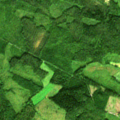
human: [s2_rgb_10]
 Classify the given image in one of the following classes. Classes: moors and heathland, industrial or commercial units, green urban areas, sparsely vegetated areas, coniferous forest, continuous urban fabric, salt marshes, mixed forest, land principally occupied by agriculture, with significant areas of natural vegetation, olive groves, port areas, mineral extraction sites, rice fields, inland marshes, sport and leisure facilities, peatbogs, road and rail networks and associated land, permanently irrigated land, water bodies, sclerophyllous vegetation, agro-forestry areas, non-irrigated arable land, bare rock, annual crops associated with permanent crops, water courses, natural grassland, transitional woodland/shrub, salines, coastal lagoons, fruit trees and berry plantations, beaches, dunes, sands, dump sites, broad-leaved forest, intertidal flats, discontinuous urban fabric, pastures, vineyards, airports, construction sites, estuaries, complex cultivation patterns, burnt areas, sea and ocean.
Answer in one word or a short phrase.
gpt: land principally occupied by agriculture, with significant areas of natural vegetation, coniferous forest, mixed forest, transitional woodland/shrub